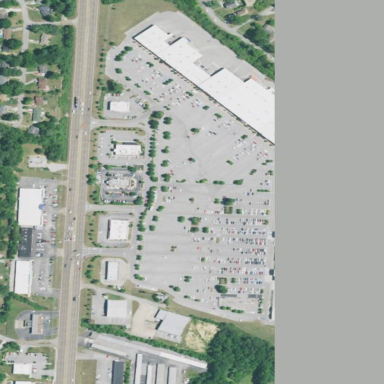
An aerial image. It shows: Retail area.